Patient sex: M
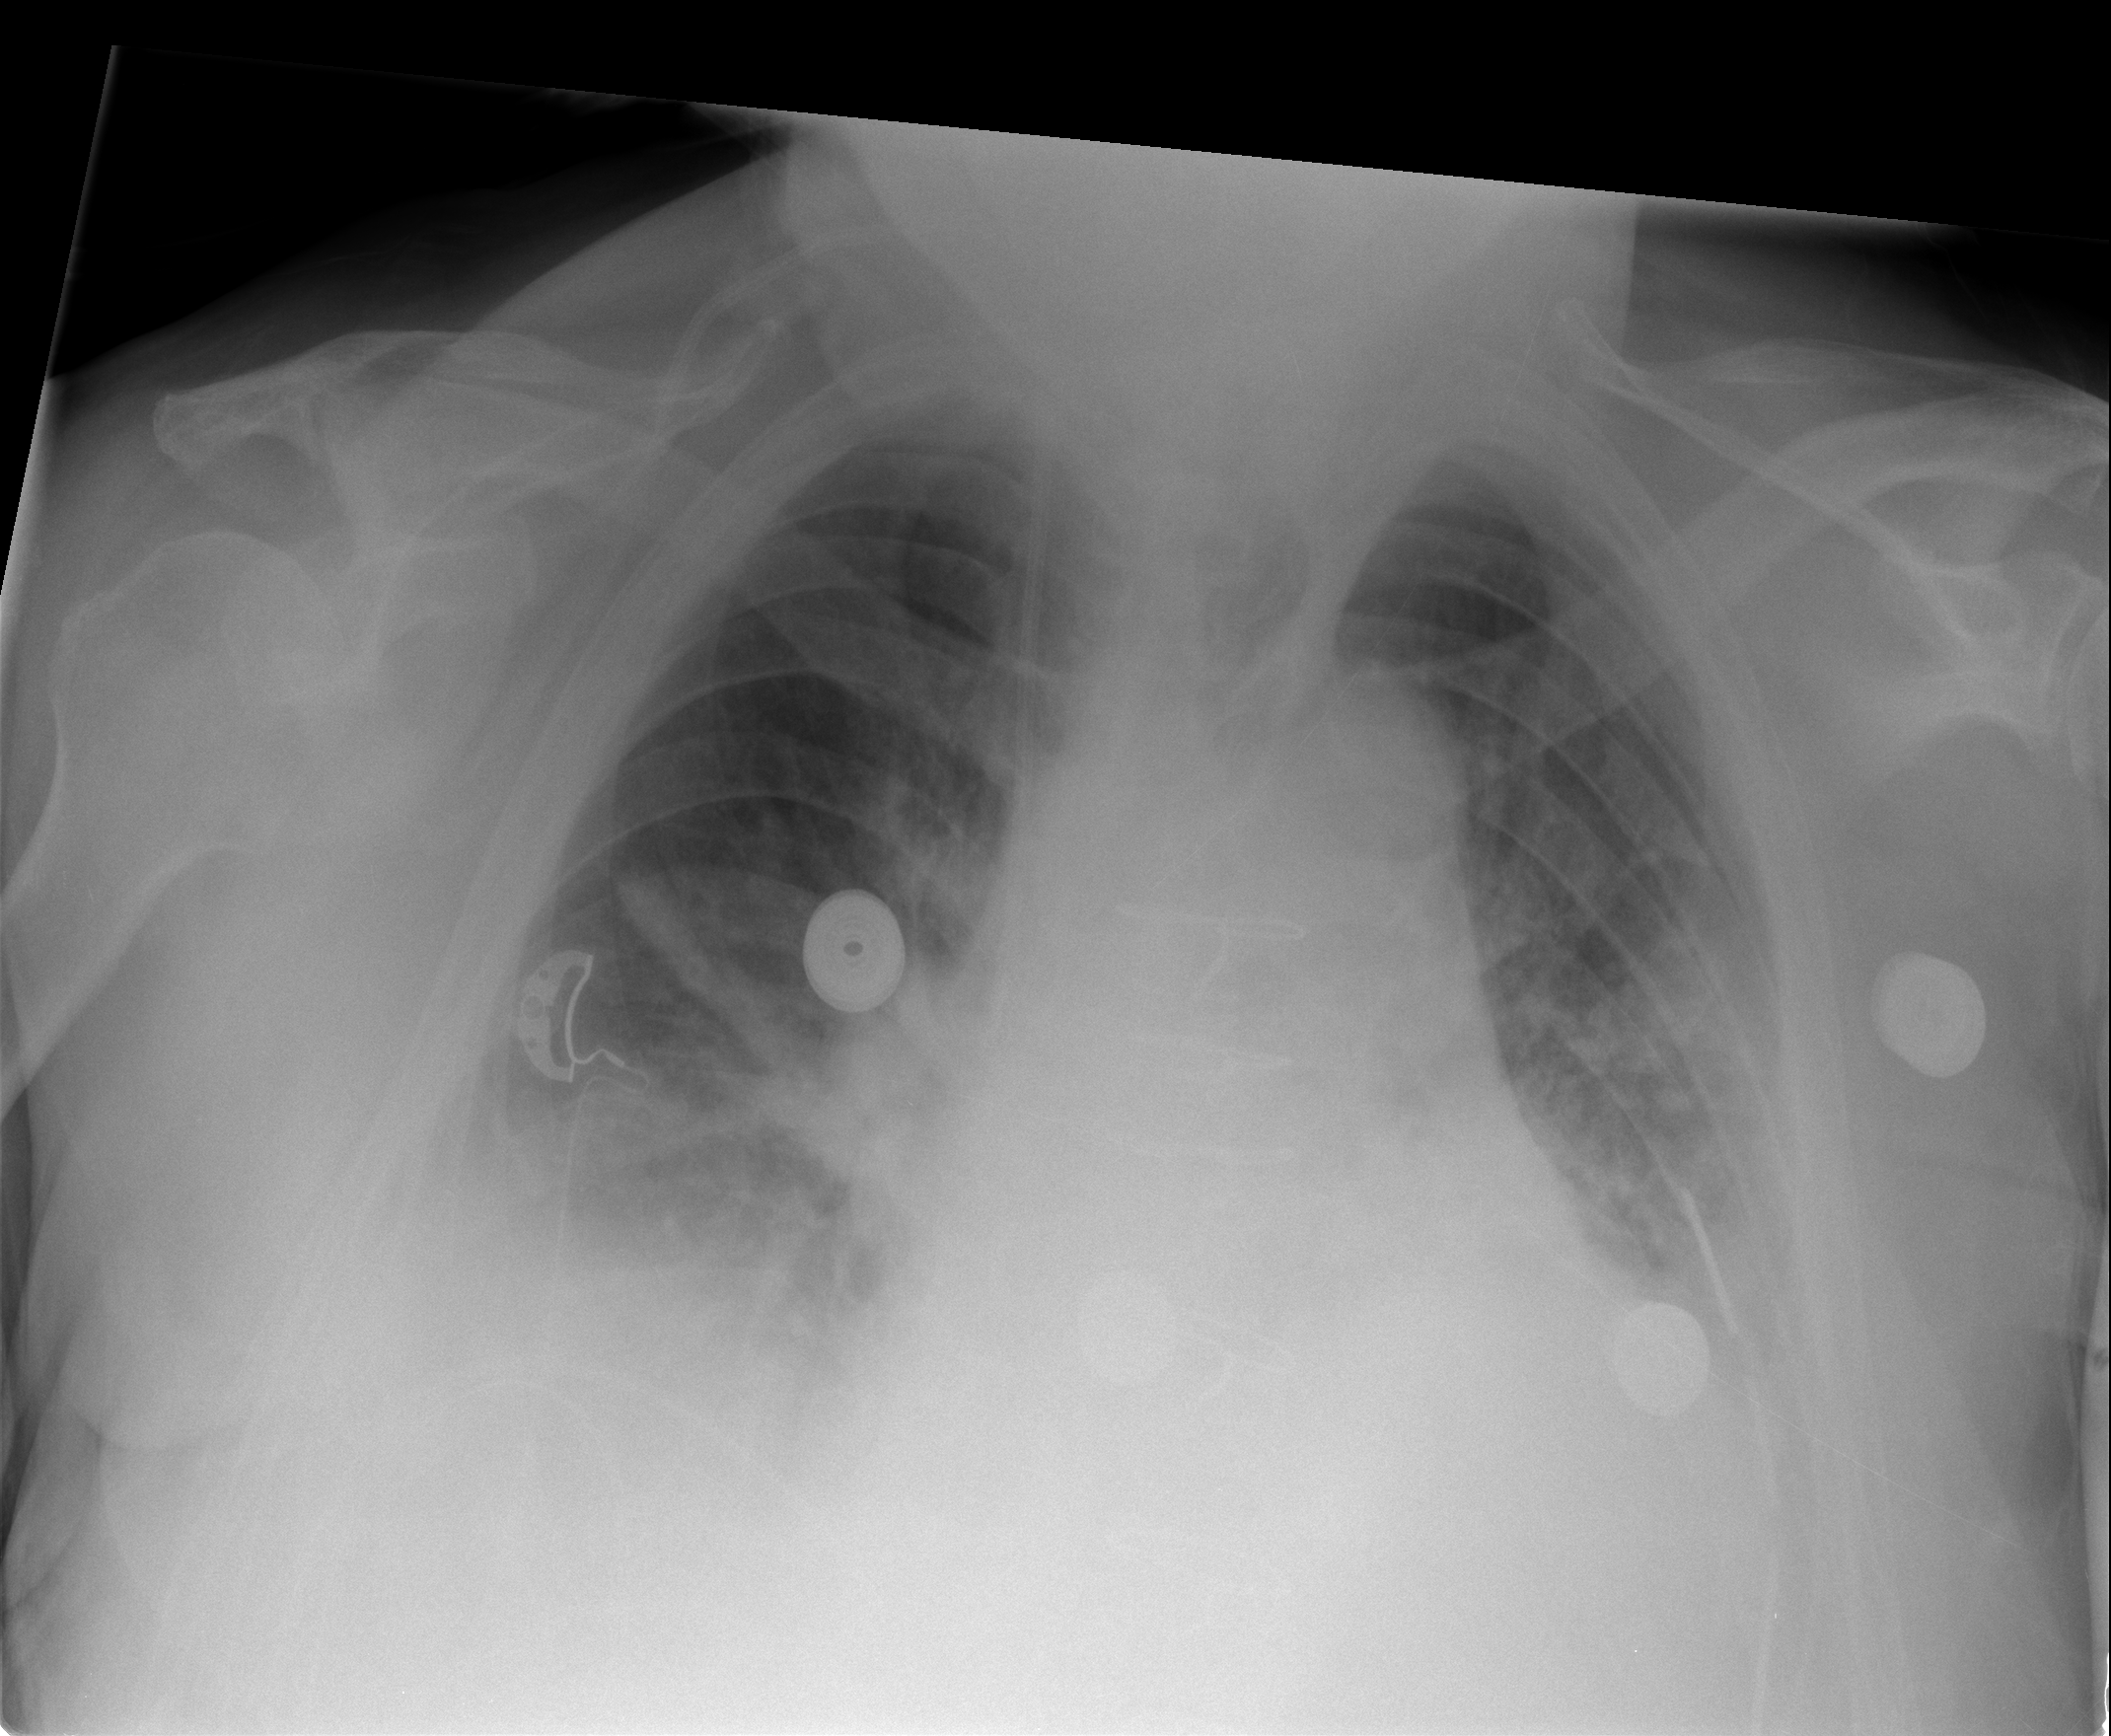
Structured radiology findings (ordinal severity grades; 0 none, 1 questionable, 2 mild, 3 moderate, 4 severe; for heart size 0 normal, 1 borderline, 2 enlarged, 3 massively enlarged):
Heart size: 2
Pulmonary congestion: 2
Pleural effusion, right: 2
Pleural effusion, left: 2
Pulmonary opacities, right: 0
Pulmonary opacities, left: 0
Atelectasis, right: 2
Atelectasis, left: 2